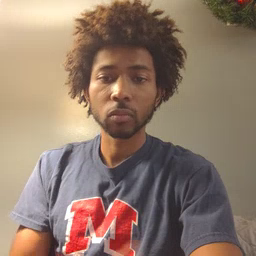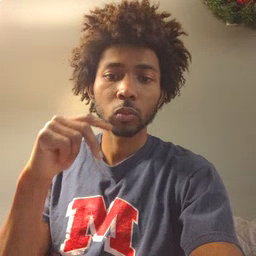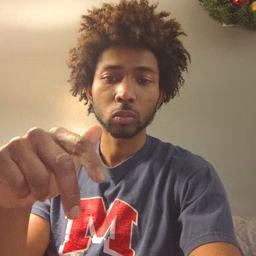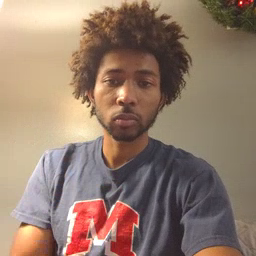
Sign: ride